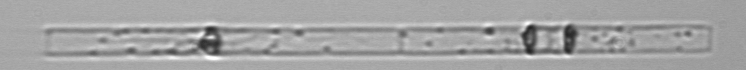
Label: Dactyliosolen_blavyanus